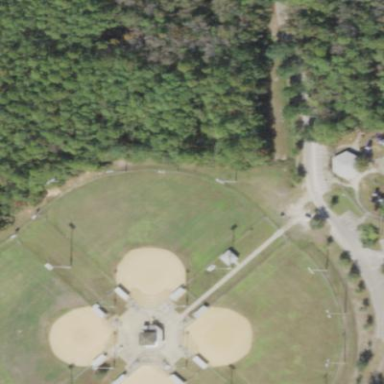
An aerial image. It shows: Baseball pitch for leisure land.